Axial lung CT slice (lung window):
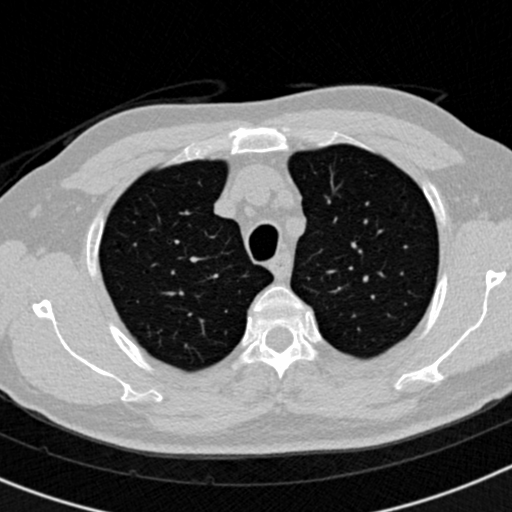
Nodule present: no